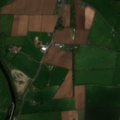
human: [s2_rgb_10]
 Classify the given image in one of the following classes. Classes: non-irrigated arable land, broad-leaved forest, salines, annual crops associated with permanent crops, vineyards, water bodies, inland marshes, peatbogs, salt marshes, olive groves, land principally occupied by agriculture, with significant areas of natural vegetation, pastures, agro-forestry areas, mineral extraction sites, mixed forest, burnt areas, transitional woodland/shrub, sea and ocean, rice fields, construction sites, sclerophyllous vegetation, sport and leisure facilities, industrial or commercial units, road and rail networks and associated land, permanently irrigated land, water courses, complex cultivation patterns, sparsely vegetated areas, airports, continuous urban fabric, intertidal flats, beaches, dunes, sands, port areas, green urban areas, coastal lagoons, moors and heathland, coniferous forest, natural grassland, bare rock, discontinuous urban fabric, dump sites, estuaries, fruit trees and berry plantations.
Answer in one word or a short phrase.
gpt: mineral extraction sites, non-irrigated arable land, pastures, mixed forest